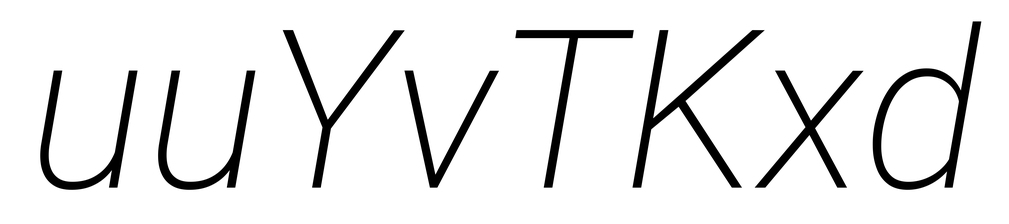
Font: Roboto-Italic_ExtraLight_Italic